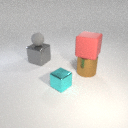
small cyan metal cube to the left of large brown metal cylinder